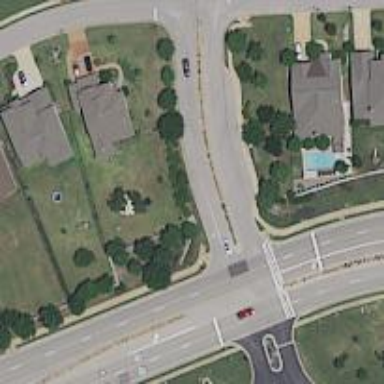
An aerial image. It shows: Residential road.